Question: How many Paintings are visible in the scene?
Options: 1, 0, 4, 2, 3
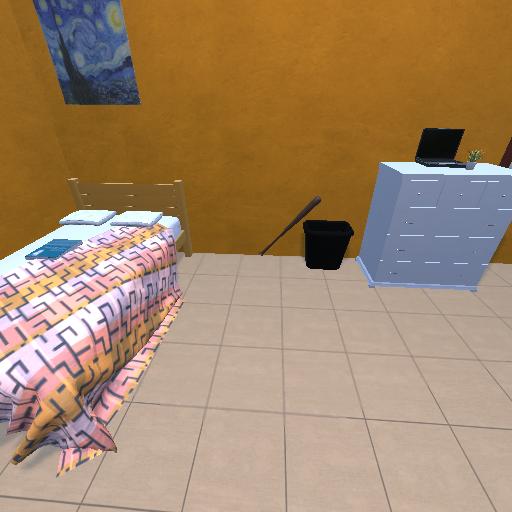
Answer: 1